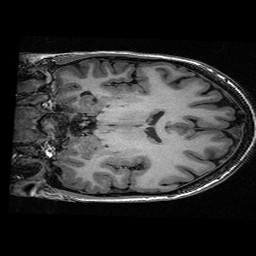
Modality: T1w
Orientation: coronal
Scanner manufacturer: ge
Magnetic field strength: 3 T
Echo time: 0.00318 s